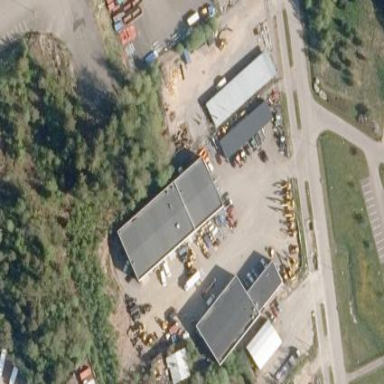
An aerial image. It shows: Industrial building.